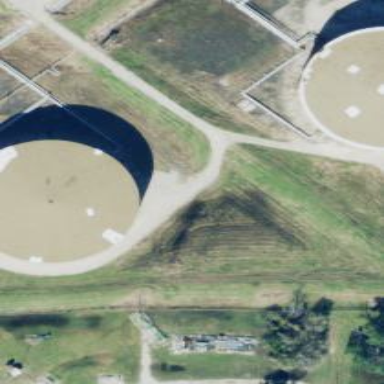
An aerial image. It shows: Storage tank which is man-made and housed in building.